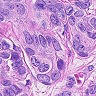
Metastatic tissue present: yes